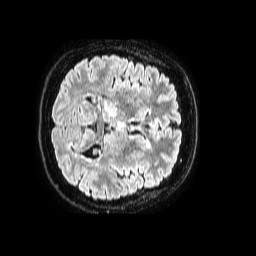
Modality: FLAIR
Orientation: axial
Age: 58
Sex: female
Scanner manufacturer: philips
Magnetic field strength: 1.5 T
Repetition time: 4.8 s
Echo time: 0.3 s